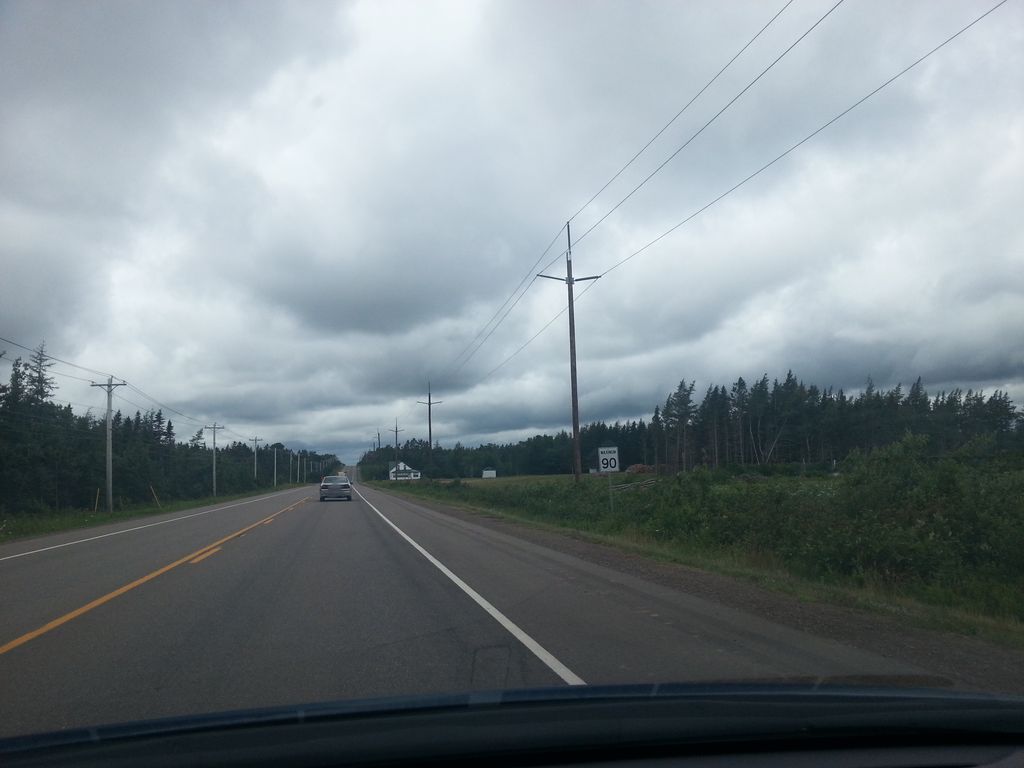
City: charlottetown